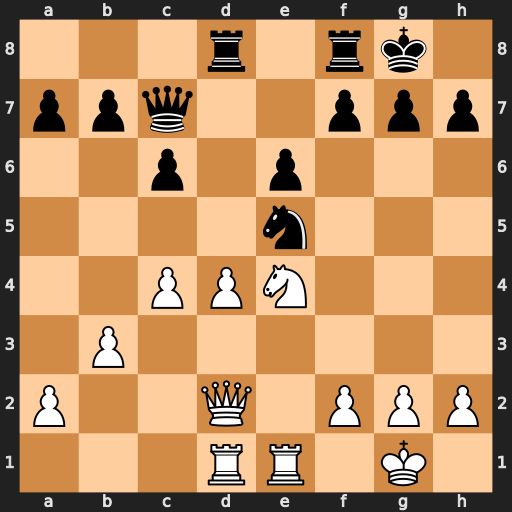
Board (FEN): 3r1rk1/ppq2ppp/2p1p3/4n3/2PPN3/1P6/P2Q1PPP/3RR1K1
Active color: w
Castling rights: -
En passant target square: -
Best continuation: Qf4 Nf3+ Qxf3